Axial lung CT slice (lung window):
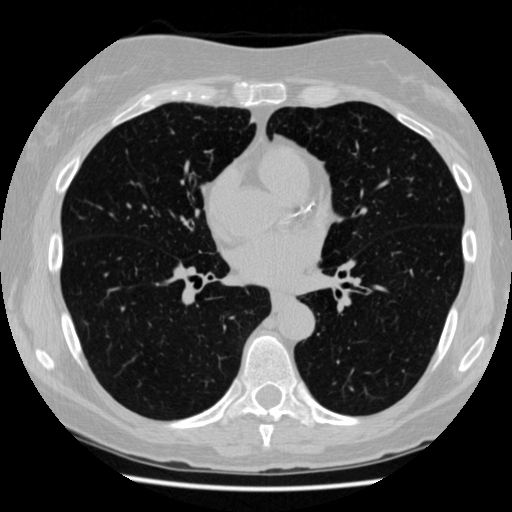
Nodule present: no